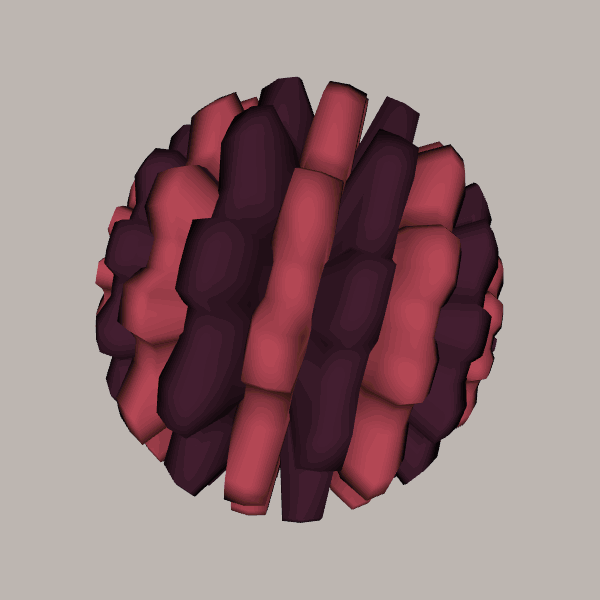
Background: light